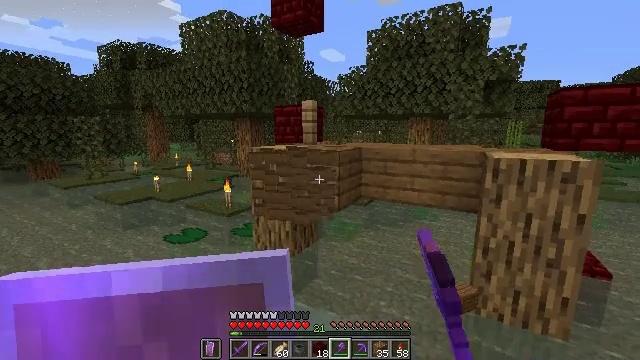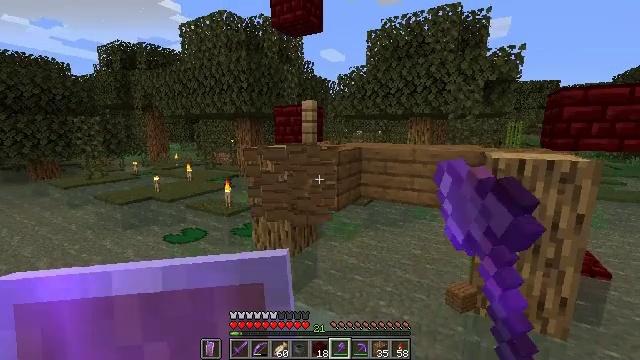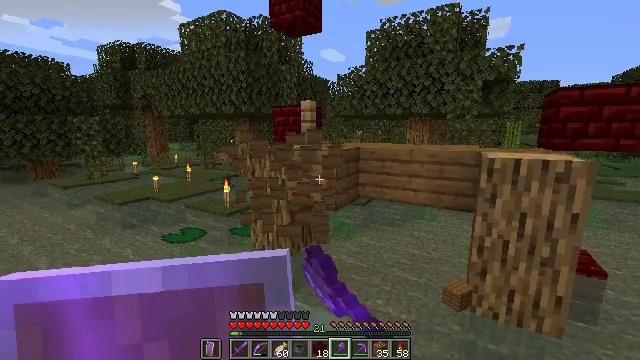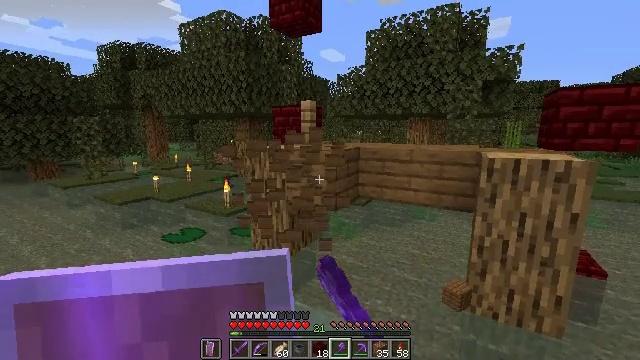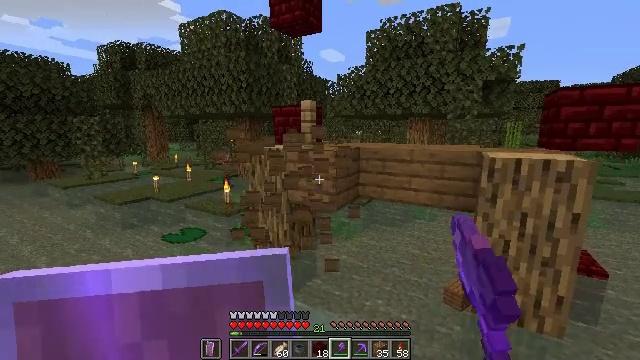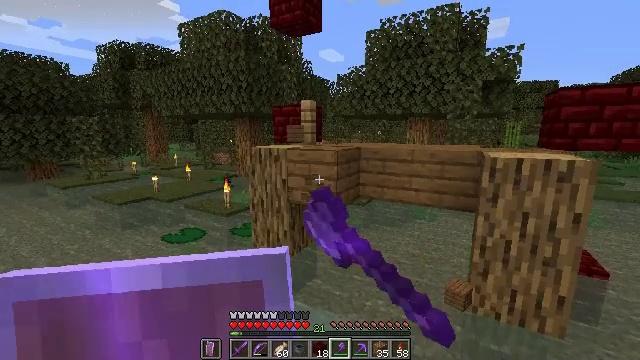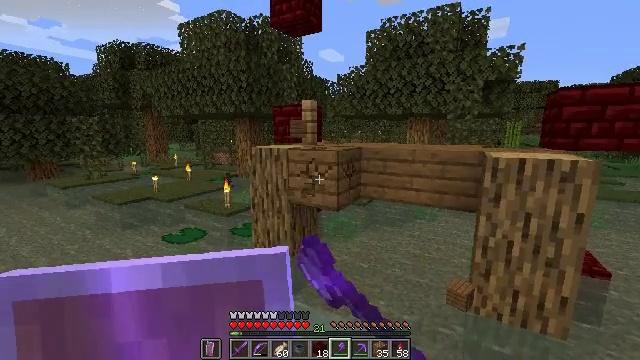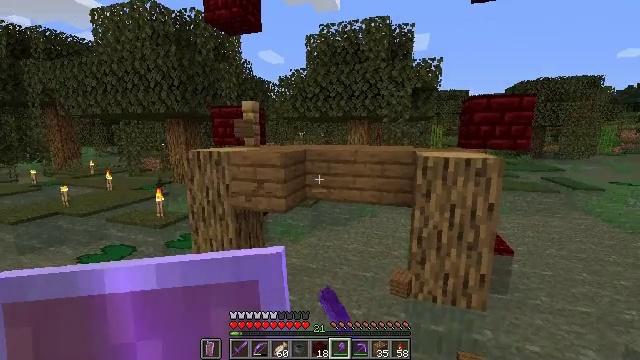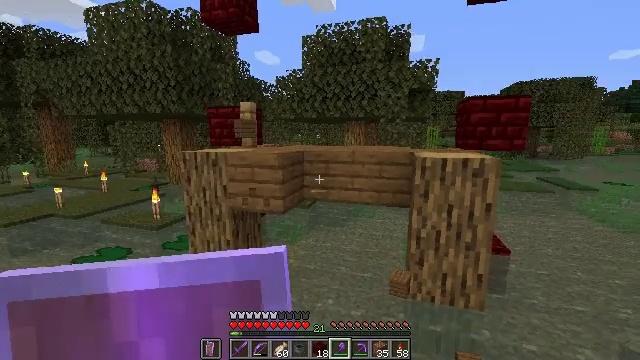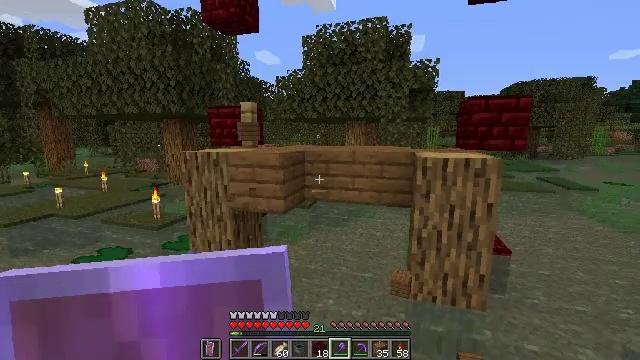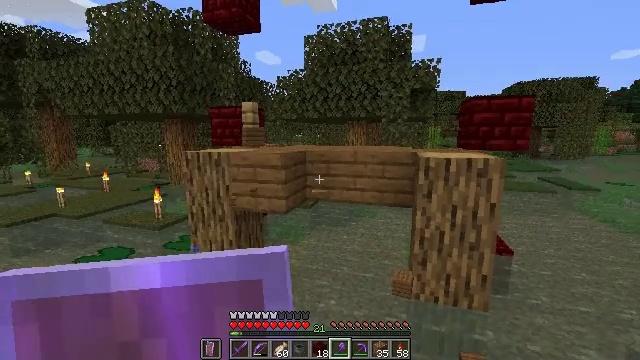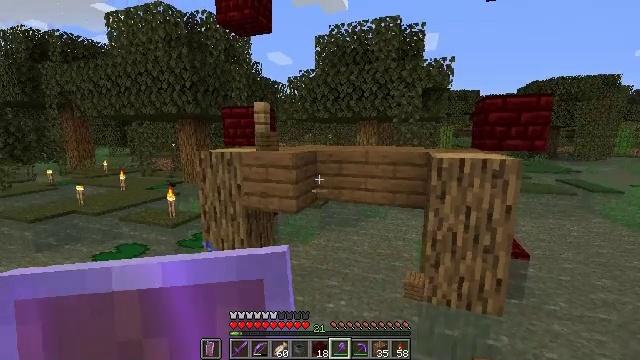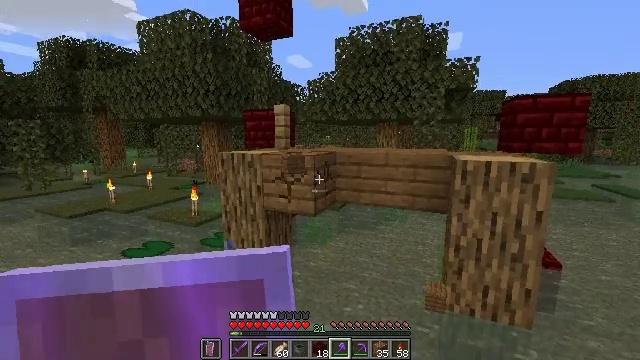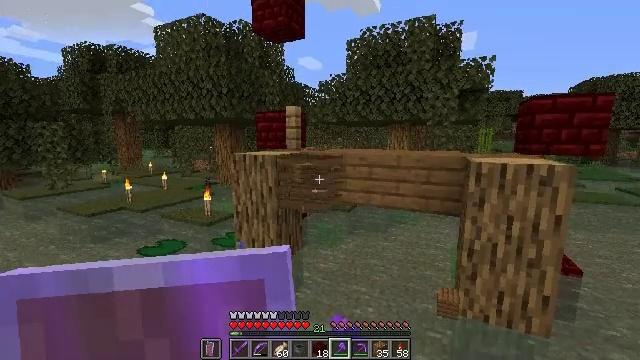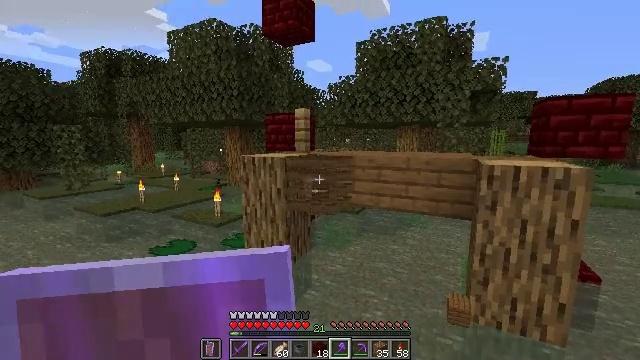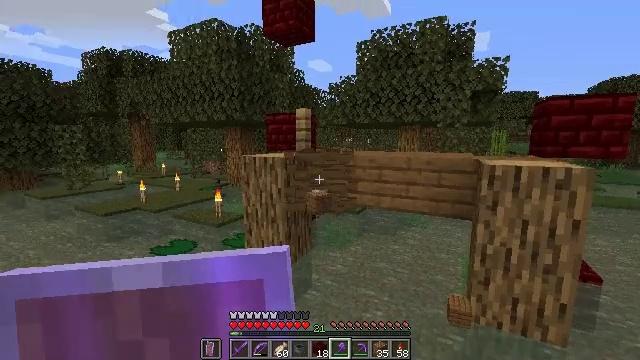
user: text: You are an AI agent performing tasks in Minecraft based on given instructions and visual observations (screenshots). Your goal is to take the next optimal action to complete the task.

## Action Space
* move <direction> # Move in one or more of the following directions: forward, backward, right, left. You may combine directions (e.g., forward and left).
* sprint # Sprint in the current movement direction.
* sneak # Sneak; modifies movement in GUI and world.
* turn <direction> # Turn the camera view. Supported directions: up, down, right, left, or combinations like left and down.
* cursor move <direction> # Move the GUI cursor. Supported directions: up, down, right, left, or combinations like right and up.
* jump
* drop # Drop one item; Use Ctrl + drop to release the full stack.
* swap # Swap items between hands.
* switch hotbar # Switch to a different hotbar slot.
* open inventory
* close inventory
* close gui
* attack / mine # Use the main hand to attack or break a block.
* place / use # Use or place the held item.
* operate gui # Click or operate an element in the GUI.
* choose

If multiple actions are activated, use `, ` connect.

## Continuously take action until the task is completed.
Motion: motion action
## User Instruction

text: Mine spruce planks to gather materials.
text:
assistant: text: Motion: move forward and move right, sneak, attack / mine
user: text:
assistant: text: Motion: move forward and move right, sneak, attack / mine
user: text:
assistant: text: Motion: move forward, sneak, attack / mine
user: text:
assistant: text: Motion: move forward, sneak, attack / mine
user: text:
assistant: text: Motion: move forward, sneak, attack / mine
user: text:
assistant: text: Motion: move forward, sneak, attack / mine
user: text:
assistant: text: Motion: move forward, sneak, turn right, attack / mine
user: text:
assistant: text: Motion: move forward, sneak, attack / mine
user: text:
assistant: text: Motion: move forward, sneak, attack / mine
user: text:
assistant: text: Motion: move forward, sneak, attack / mine
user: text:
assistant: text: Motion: move forward, sneak, turn left, attack / mine
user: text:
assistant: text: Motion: move forward, sneak, turn left, attack / mine
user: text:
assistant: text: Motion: move forward, sneak, turn left, attack / mine
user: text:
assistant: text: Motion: move forward, sneak, turn left, attack / mine
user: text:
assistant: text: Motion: move forward, sneak, attack / mine
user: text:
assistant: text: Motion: move forward, sneak, attack / mine
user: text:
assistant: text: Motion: move forward, sneak, attack / mine
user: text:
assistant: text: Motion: sneak, attack / mine